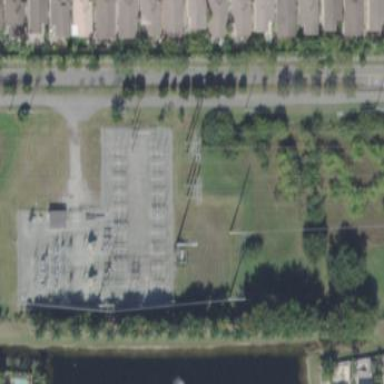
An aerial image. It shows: Outdoor power substation at the transmission level.